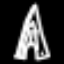
Label: The Eiffel Tower